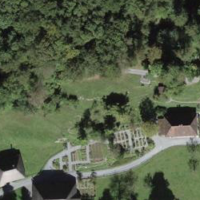
EUNIS habitat code: 44
Species observed at this site:
Viola tricolor
Astrantia major
Anthidium manicatum
Berberis vulgaris
Chelidonium majus
Phoenicurus ochruros
Garrulus glandarius
Teucrium scorodonia
Aglais urticae
Myrrhis odorata
Nicandra physalodes
Podarcis muralis
Araschnia levana
Clematis vitalba
Fringilla coelebs
Aporia crataegi
Columba palumbus
Papilio machaon
Turdus merula
Filipendula ulmaria
Ajuga reptans
Pieris rapae
Fabriciana adippe
Plantago media